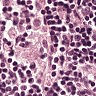
Metastatic tissue present: no